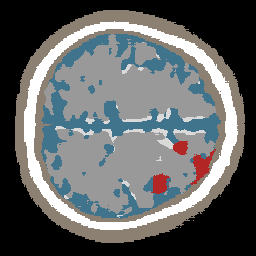
Label: lesion